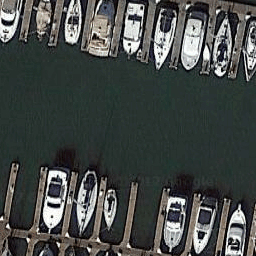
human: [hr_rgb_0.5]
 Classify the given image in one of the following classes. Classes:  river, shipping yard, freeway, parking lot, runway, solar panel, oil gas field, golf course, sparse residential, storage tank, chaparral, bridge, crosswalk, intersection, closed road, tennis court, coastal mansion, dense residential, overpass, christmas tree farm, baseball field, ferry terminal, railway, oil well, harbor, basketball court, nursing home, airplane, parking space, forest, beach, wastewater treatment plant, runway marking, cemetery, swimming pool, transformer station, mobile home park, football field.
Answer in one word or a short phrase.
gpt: harbor